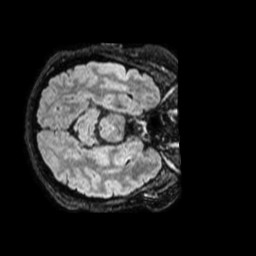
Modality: FLAIR
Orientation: axial
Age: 64
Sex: female
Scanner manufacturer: philips
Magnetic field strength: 1.5 T
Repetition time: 4.8 s
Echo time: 0.3364 s